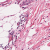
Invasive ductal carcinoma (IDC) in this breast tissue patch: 0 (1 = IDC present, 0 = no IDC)